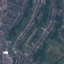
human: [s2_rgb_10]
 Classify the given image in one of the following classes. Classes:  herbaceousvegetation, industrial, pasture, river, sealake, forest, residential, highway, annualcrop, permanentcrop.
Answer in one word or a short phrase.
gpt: Residential